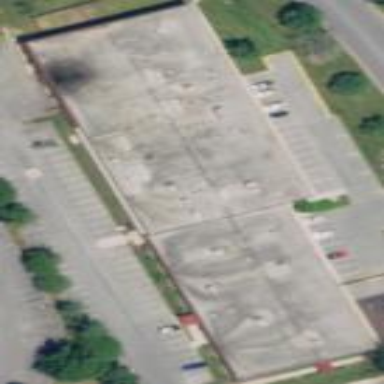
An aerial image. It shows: Commercial building.